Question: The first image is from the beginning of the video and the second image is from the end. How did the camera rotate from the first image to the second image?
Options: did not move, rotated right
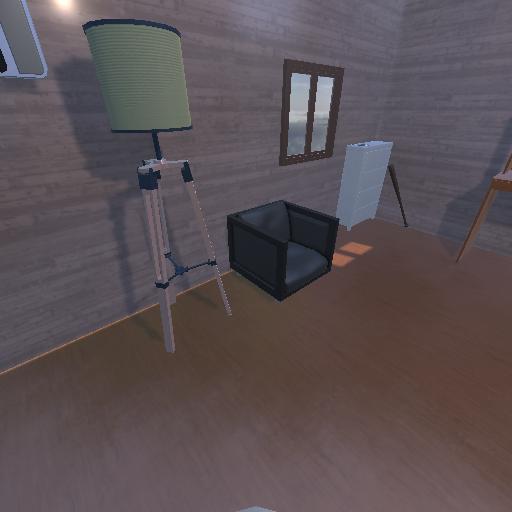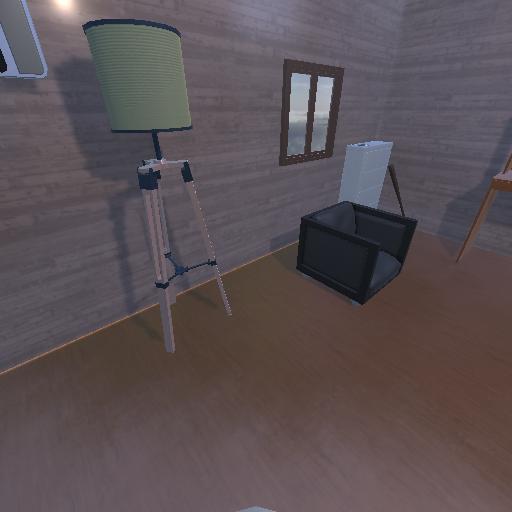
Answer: did not move